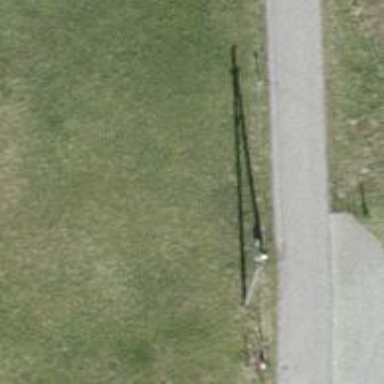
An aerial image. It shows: Power pole.